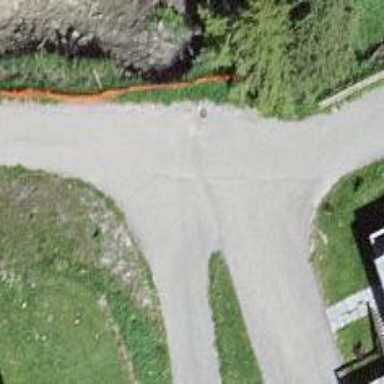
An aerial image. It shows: Compacted driveway that serves as service road.